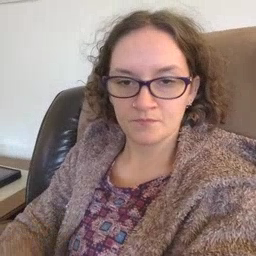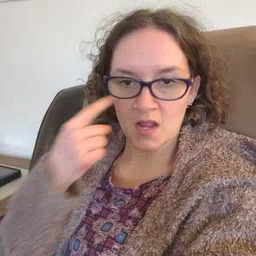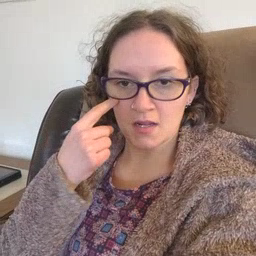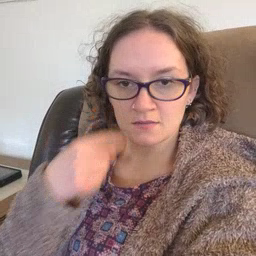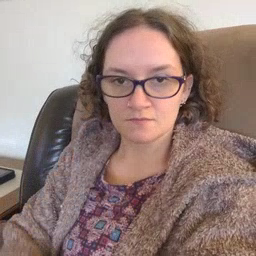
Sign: eye